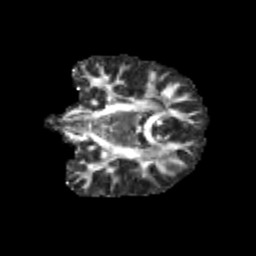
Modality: FA
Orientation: coronal
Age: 11
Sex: male
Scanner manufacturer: siemens
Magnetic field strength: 3 T
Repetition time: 3.8 s
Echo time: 0.07 s